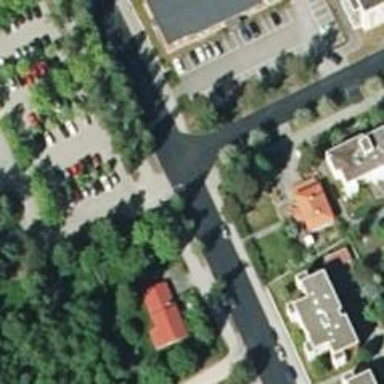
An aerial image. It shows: Marked asphalt cycleway crossing.